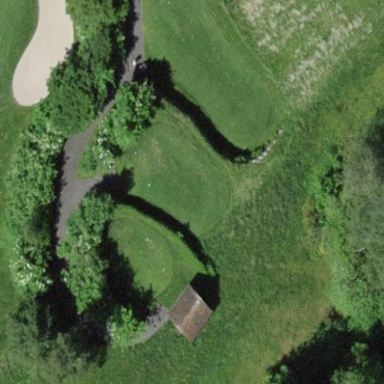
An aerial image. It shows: Golf tee.